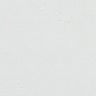
Metastatic tissue present: no